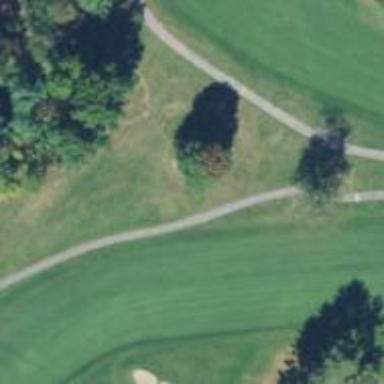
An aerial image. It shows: Golf fairway surrounded by grass.